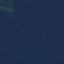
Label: SeaLake